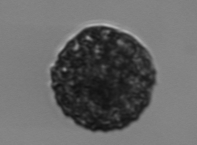
Label: Vicicitus_globosus